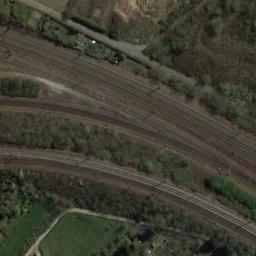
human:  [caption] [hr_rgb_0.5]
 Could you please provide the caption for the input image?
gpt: The railway is next to some trees and grass .

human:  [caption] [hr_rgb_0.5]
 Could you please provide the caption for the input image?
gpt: These railways go through the wasteland .

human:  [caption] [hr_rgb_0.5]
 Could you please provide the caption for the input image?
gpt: The railway is surrounded by trees .

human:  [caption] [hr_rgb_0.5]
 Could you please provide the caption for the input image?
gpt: There is a row of grey buildings on one side of the railway .

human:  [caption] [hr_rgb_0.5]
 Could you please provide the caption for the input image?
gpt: There are many green bushes beside the railway .